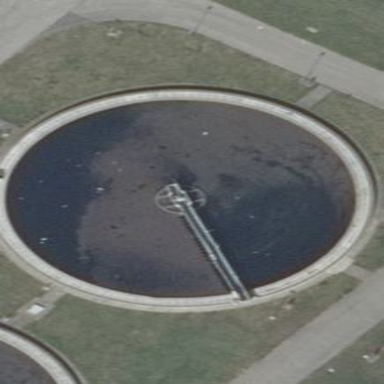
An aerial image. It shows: Wastewater reservoir surrounded by water in natural setting.